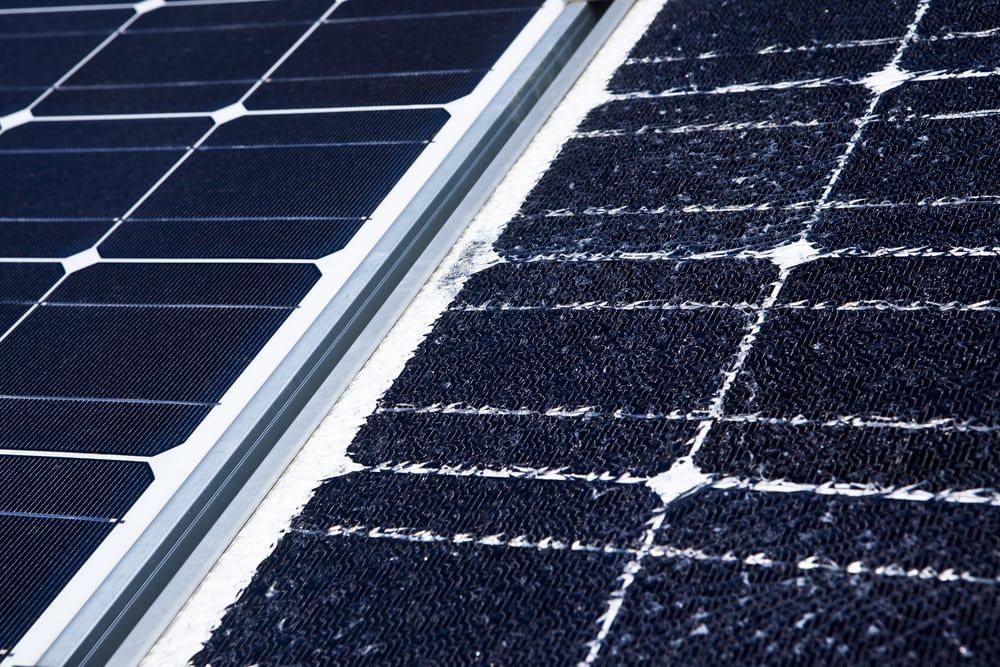
Label: Physical-Damage